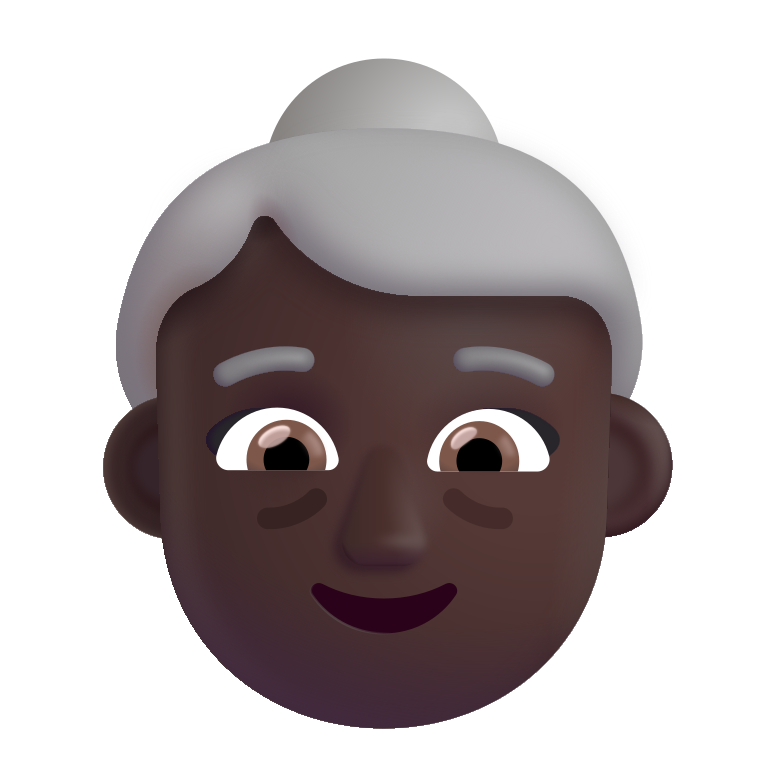
old woman color dark